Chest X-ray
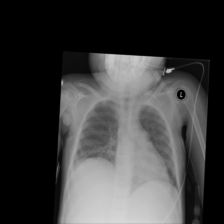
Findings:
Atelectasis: negative
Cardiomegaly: negative
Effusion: negative
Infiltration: negative
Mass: negative
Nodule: negative
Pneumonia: negative
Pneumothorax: negative
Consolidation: negative
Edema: negative
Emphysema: negative
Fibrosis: negative
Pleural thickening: negative
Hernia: negative